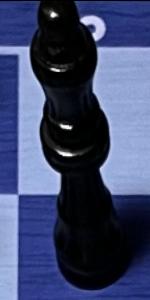
Label: Queen_Black